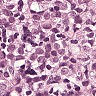
Metastatic tissue present: yes